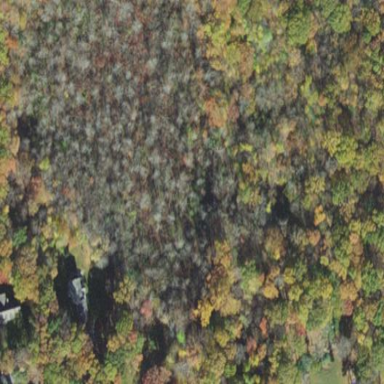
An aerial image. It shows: Existing Preserved Open Space in woodland area.